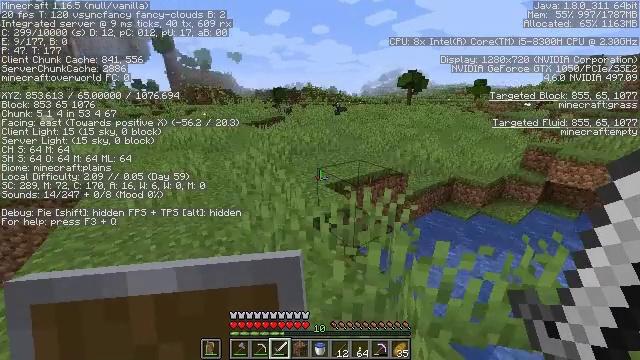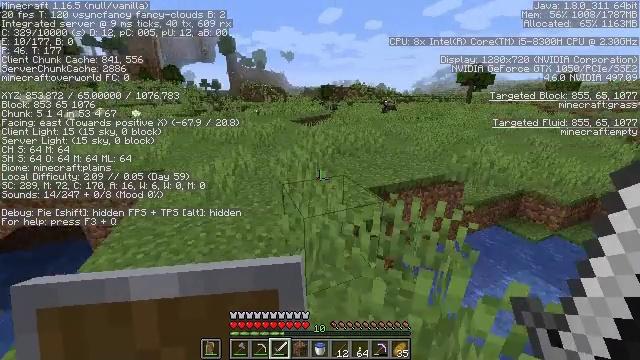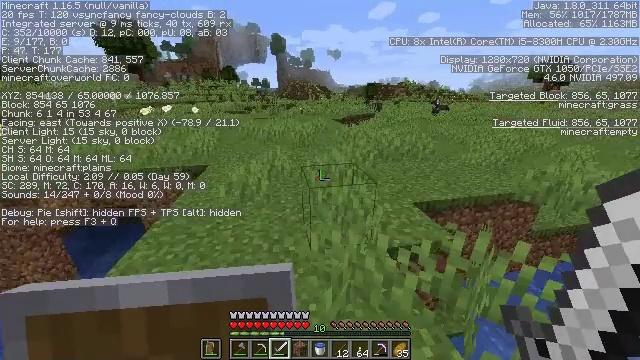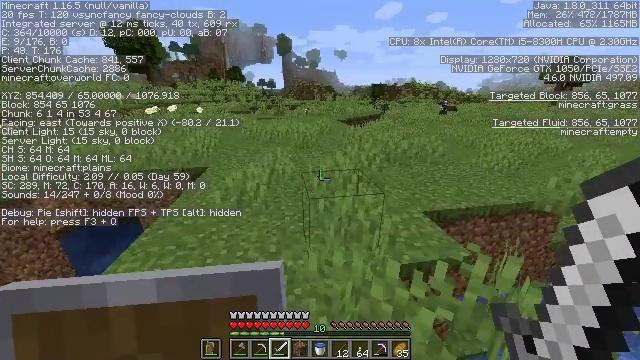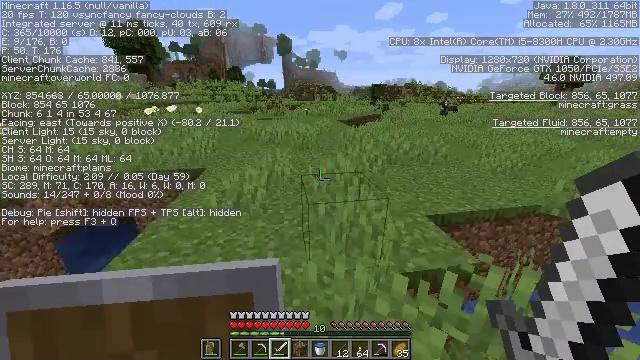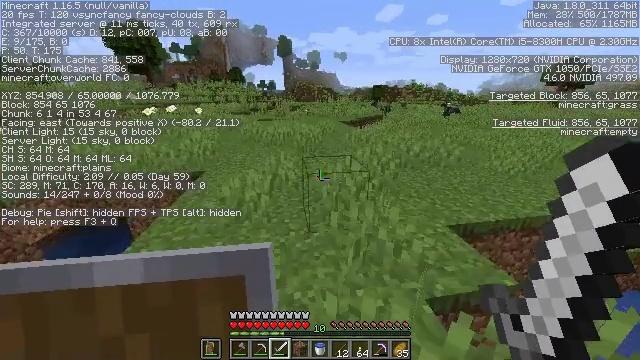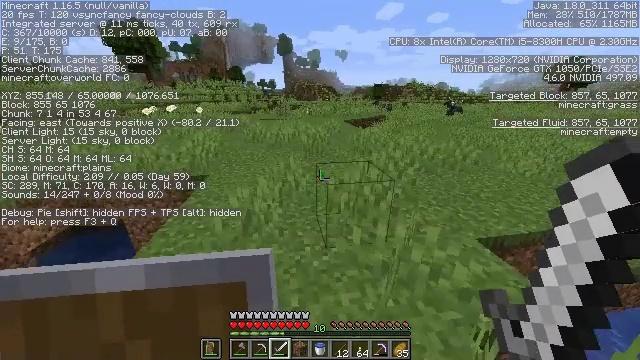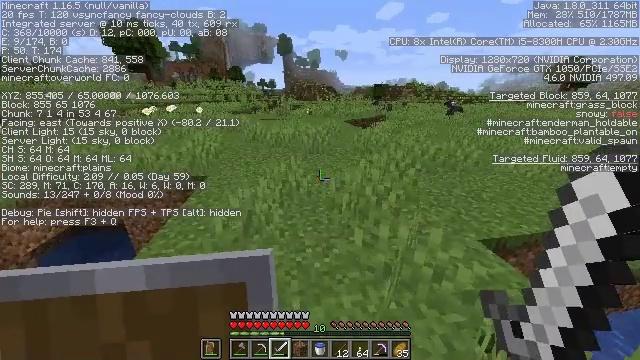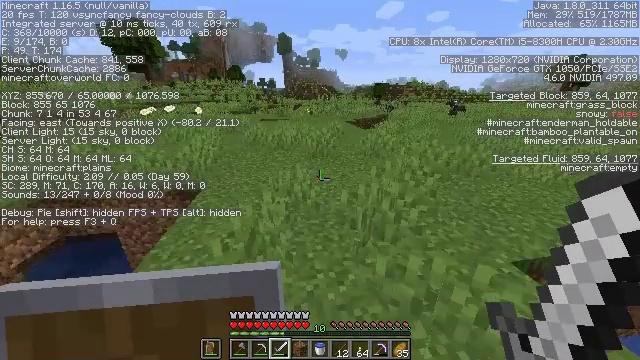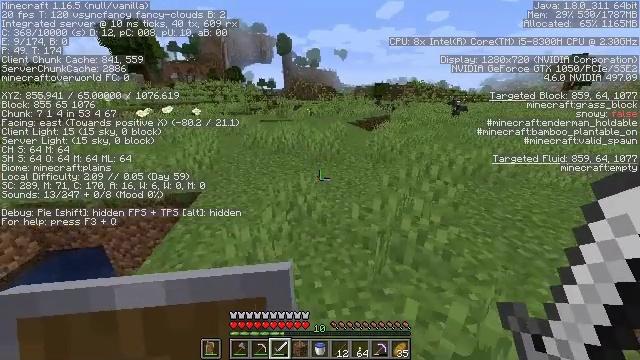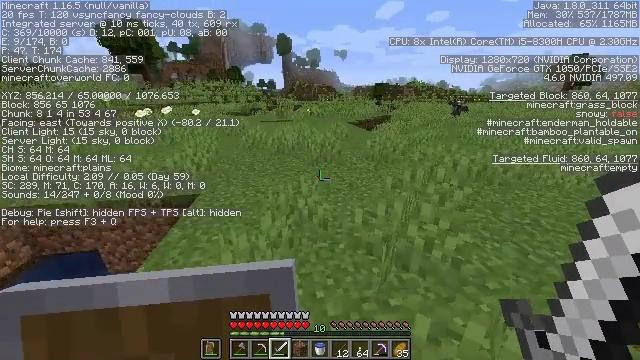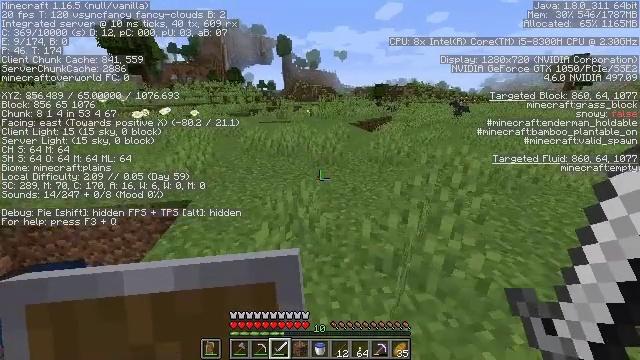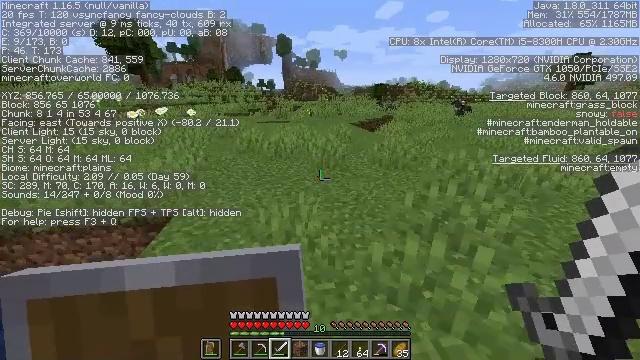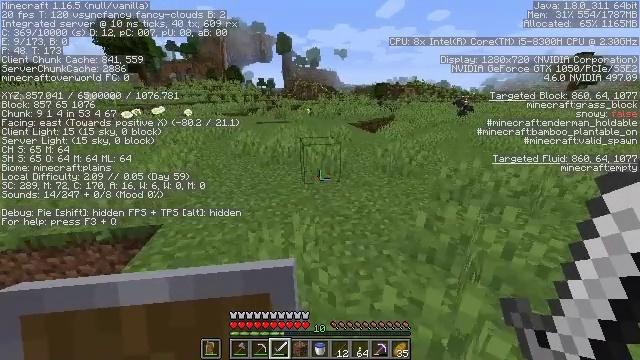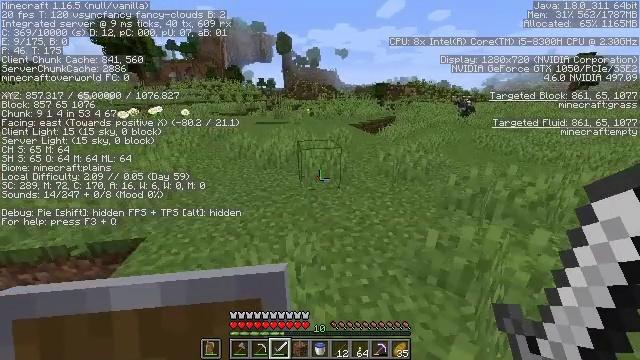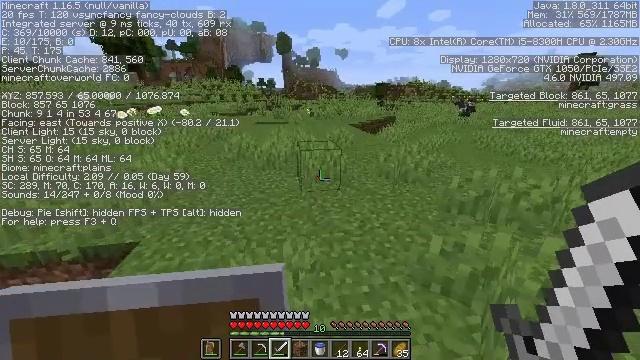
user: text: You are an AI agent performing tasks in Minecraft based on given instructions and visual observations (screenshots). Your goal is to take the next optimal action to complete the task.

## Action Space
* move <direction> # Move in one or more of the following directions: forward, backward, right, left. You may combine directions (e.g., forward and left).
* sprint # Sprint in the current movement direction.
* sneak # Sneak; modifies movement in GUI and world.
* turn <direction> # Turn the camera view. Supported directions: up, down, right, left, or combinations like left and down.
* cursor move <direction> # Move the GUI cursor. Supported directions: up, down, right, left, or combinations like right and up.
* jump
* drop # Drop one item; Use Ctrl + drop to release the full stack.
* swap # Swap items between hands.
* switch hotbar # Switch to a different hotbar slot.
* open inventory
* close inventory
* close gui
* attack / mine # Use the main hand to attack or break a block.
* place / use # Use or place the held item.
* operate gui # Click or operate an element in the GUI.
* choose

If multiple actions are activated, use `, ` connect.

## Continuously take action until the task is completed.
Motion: motion action
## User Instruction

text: Gather the yellow bed by attacking it.
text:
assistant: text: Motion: move forward, turn left
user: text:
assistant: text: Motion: move forward, turn left
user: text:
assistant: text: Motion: move forward, turn left
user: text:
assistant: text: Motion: move forward and move left
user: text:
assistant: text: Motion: move forward and move left
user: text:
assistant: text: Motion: move forward and move left
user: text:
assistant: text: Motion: move forward
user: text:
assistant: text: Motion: move forward
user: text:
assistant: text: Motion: move forward
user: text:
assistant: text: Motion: move forward
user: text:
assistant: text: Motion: move forward
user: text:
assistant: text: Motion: move forward
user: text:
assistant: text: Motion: move forward
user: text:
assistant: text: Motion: move forward
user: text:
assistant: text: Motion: move forward
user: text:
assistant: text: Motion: move forward
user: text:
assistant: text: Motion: move forward
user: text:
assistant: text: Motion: move forward, sprint
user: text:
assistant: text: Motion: move forward, sprint
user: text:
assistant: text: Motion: move forward, sprint
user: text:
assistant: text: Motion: move forward, sprint
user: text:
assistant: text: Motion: move forward, sprint
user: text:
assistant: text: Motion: move forward, sprint
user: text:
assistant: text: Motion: move forward, sprint
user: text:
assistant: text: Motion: move forward, sprint
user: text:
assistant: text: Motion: move forward, sprint, turn right
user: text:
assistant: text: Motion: move forward, sprint, turn right and up
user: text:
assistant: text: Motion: move forward, sprint, turn right and up
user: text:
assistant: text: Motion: move forward, sprint, turn right
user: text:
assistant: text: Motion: move forward, sprint, turn right and up